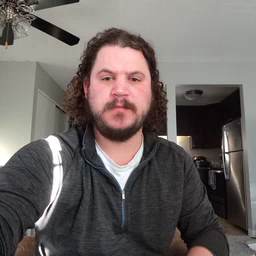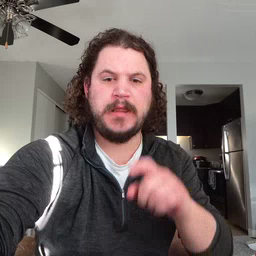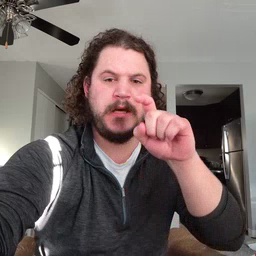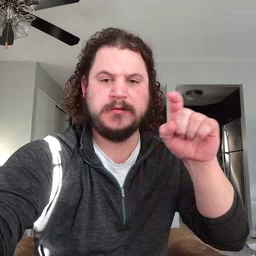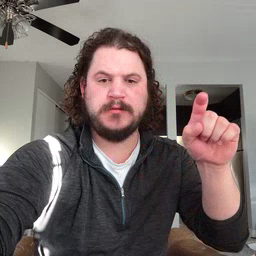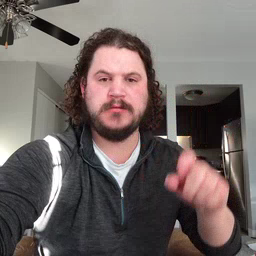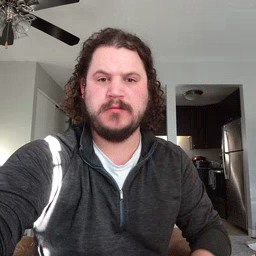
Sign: closet